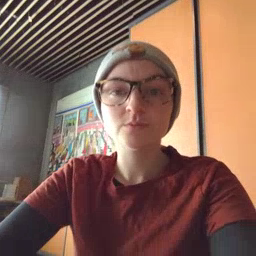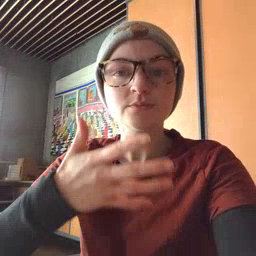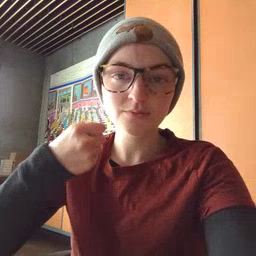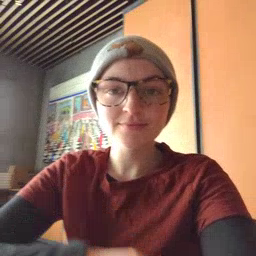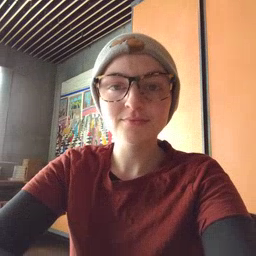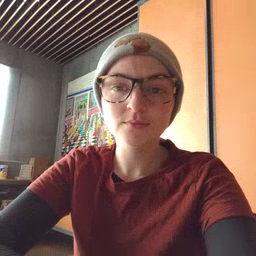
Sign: fast